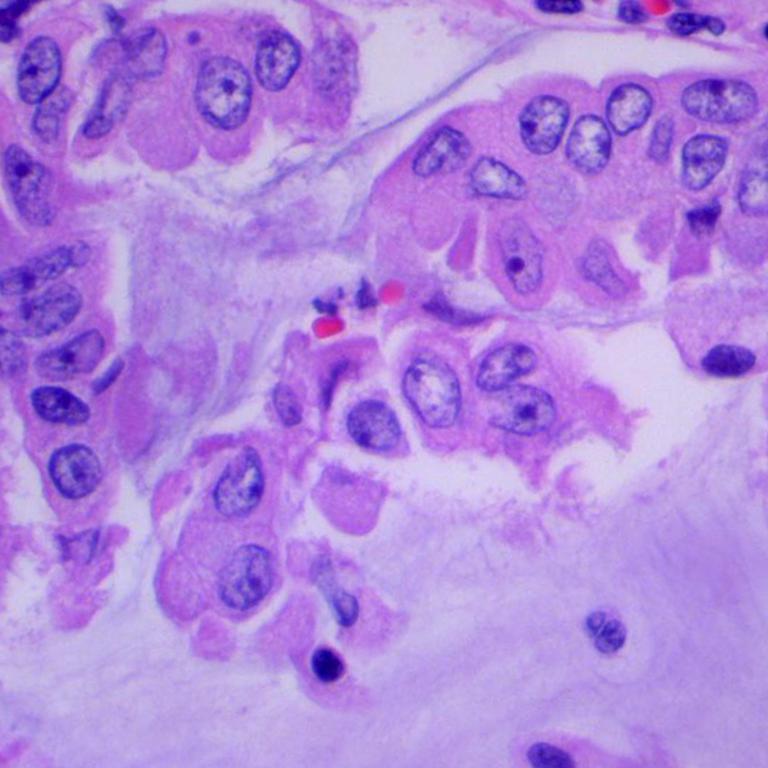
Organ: lung
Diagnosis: adenocarcinomas